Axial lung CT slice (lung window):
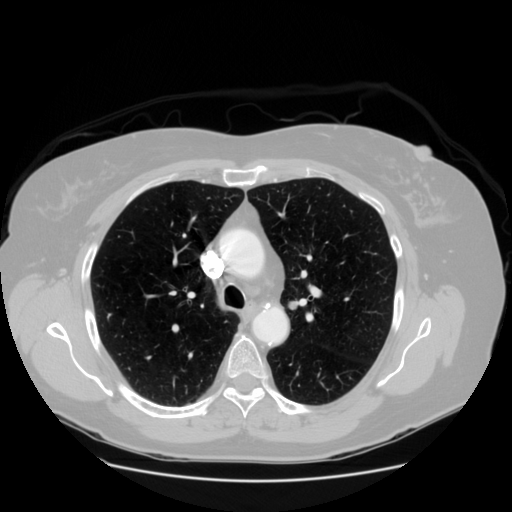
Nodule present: no